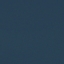
Label: SeaLake